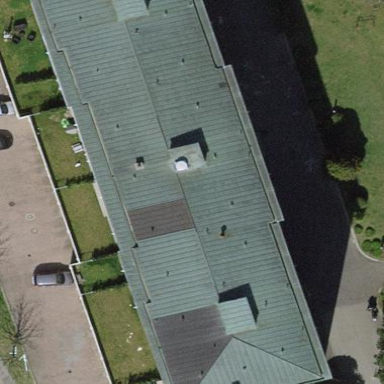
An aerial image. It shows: Hipped roof apartment building.